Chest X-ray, AP view. Patient: 51 years old, sex M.
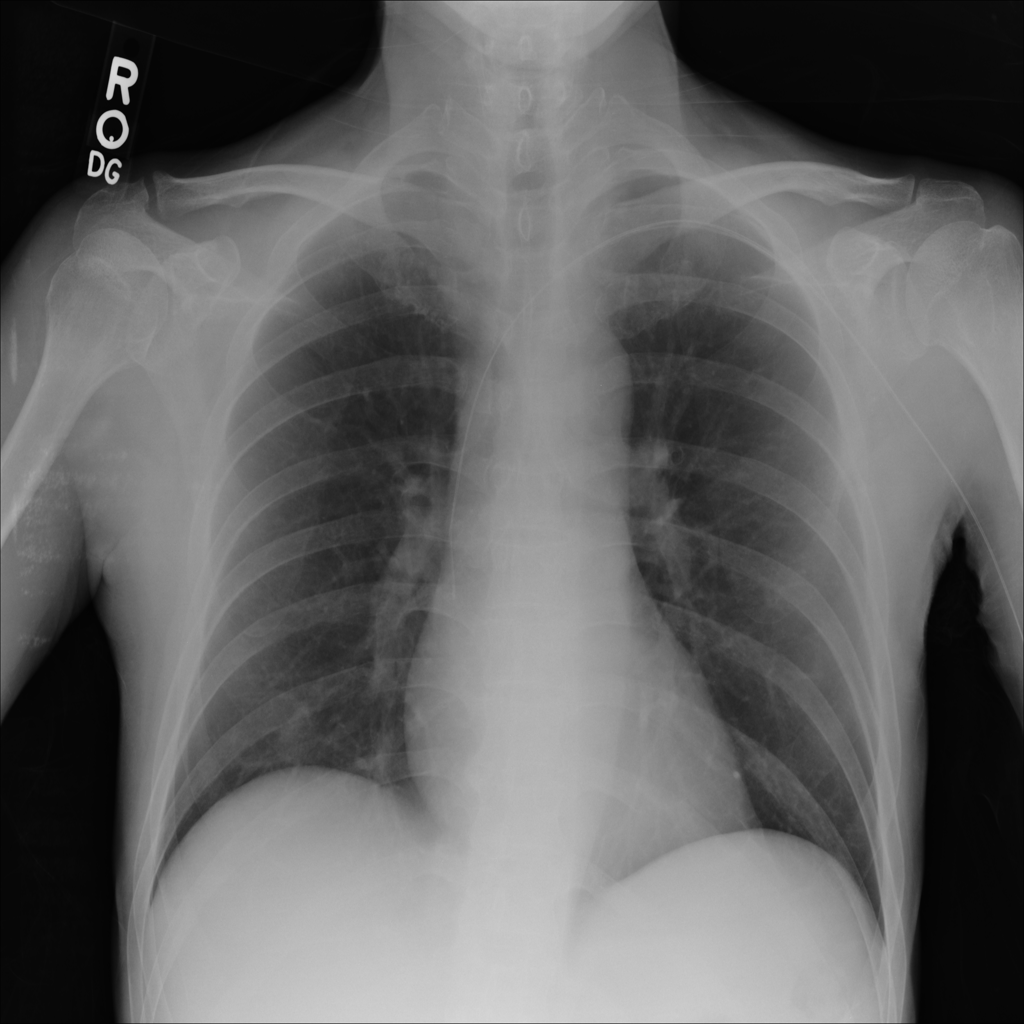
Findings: No Finding